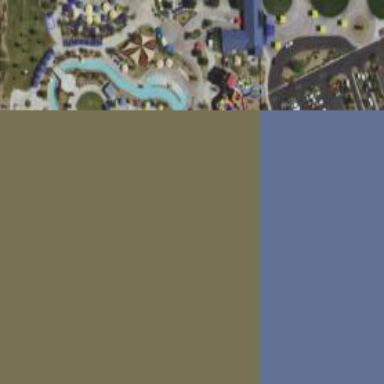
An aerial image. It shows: Water slide attraction.